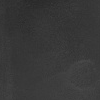
Atmospheric dust classification: dusty